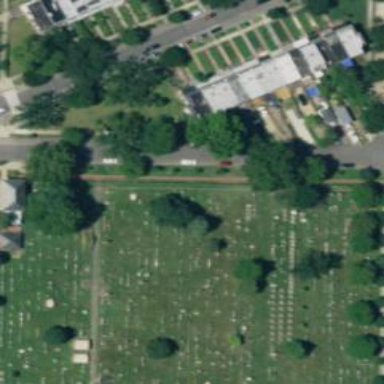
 featuring old graves and historic tombs."